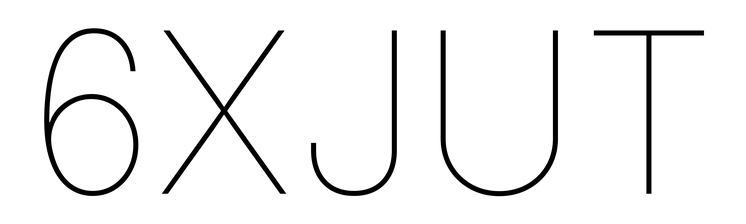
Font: Inter_Thin